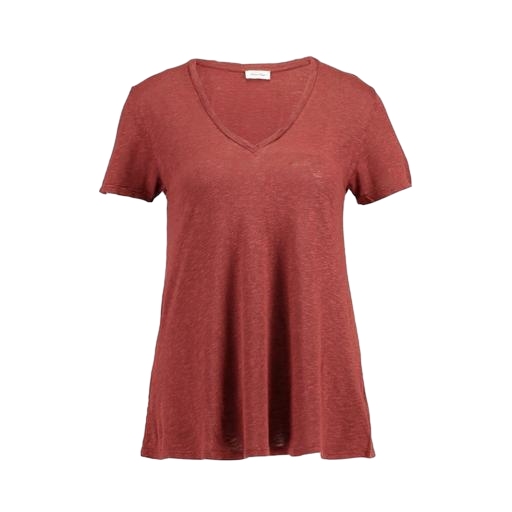
v neck t-shirt slub, red slub jersey short sleeve v-neck tee, v-neck slub t-shirt, white background